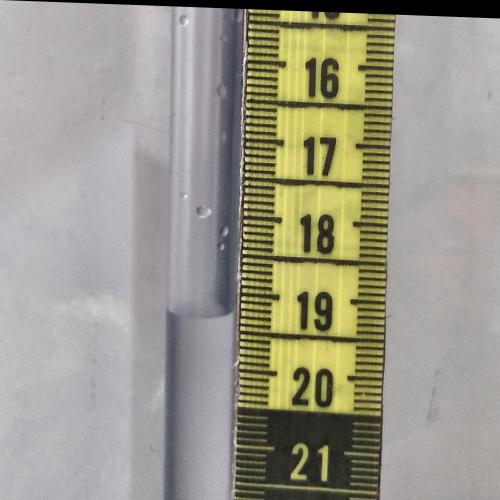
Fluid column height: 19.3 cm